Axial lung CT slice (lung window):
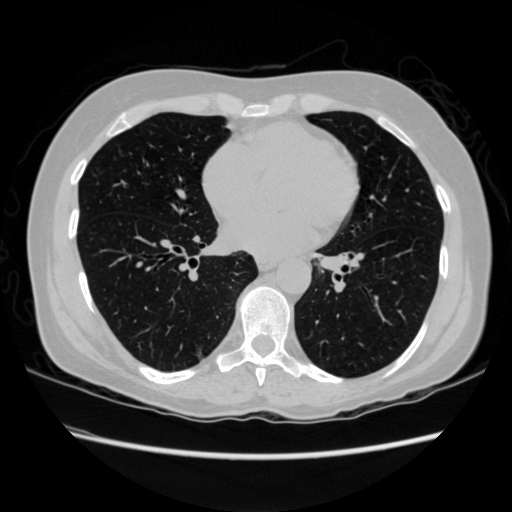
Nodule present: no